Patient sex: F
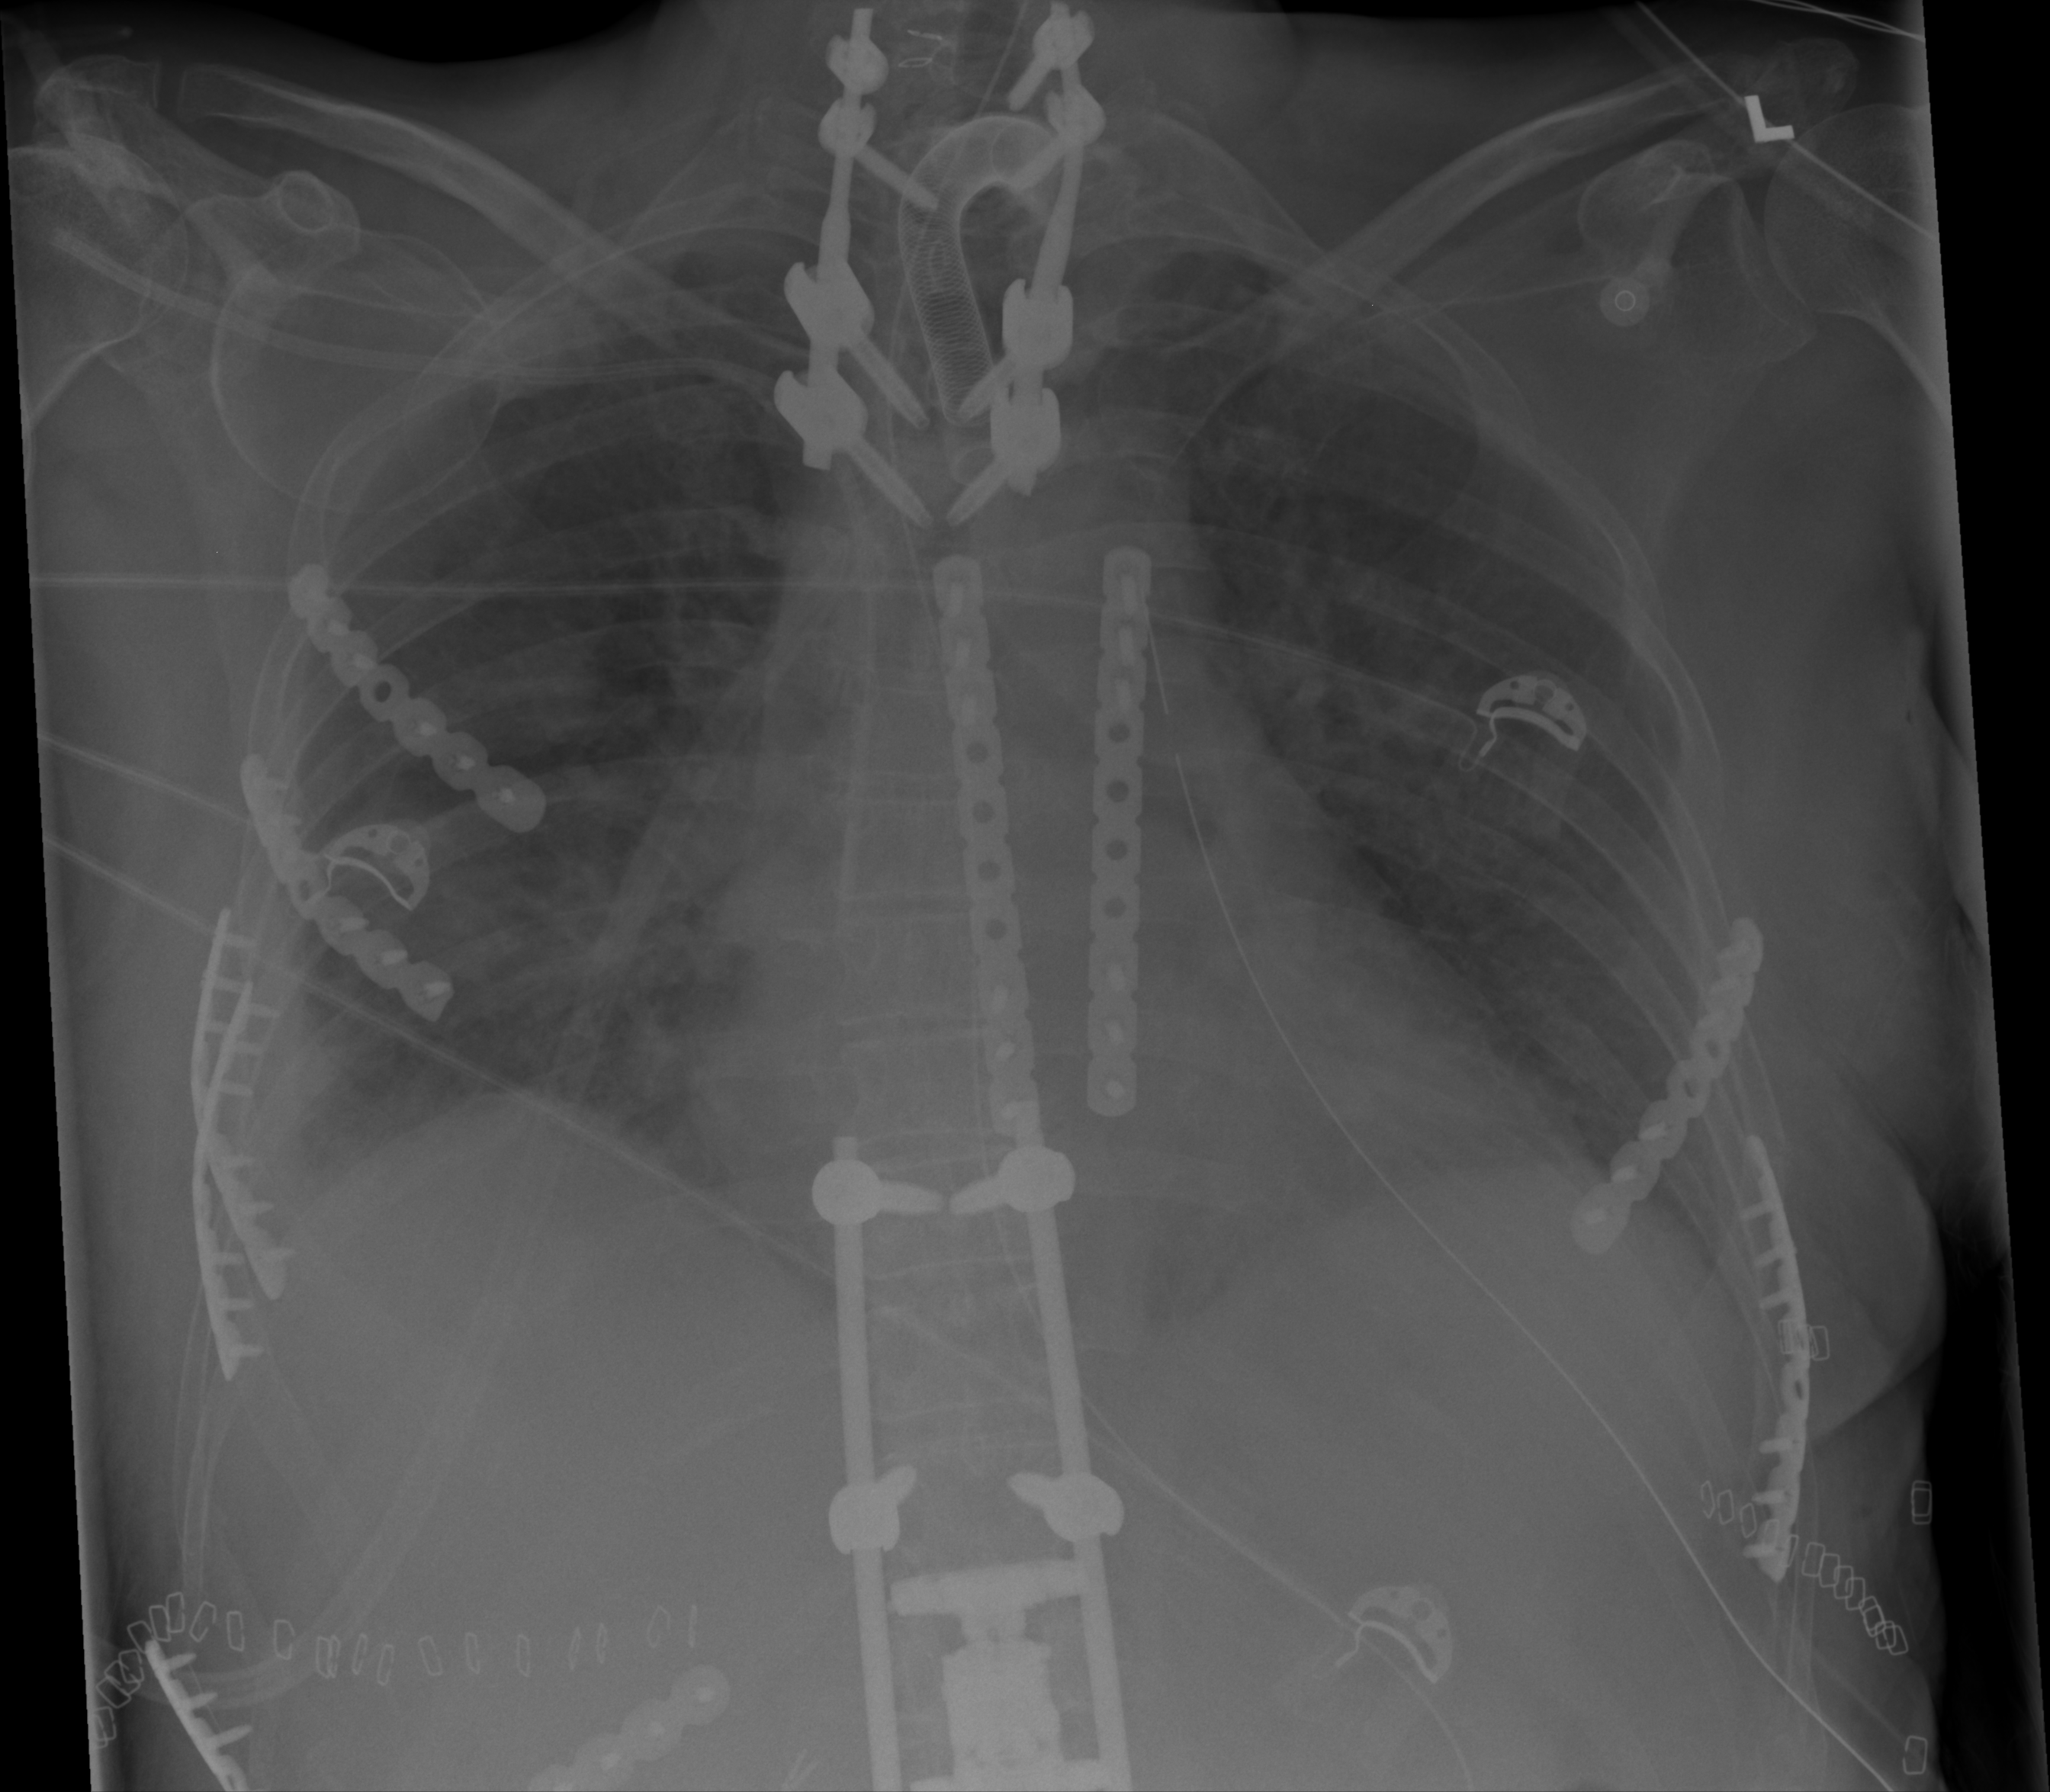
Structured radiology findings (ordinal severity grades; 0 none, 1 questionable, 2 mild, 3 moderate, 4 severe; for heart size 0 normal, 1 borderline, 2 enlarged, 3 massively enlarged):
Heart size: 1
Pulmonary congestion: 0
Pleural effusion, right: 2
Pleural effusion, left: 0
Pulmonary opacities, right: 2
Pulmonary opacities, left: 2
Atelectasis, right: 2
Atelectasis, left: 0